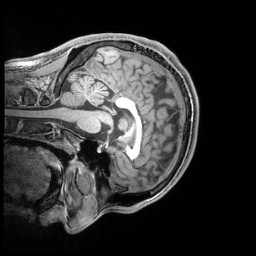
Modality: T1w
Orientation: sagittal
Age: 22
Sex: male
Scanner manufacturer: siemens
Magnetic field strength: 3 T
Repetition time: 2.4 s
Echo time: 0.00219 s